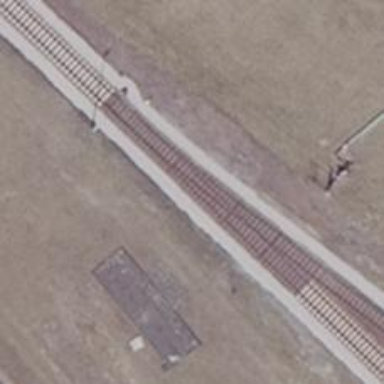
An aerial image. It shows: Railway yard in service.